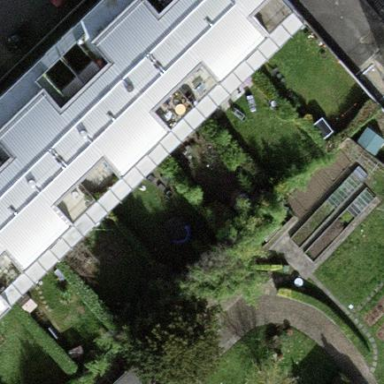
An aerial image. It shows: Garden surrounded by fence.